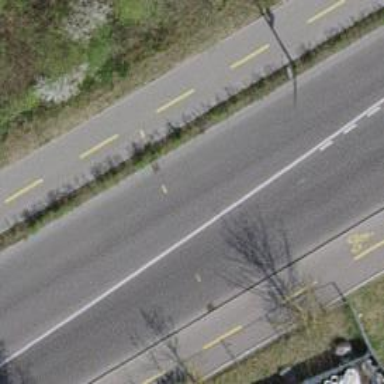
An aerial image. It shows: Asphalt sidewalk along cycleway.